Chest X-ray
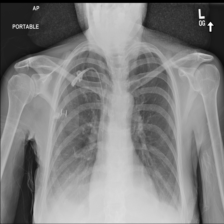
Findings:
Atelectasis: negative
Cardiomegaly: negative
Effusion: positive
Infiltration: negative
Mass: negative
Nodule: negative
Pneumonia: negative
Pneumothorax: negative
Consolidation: negative
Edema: negative
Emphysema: negative
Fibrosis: negative
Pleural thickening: negative
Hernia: negative